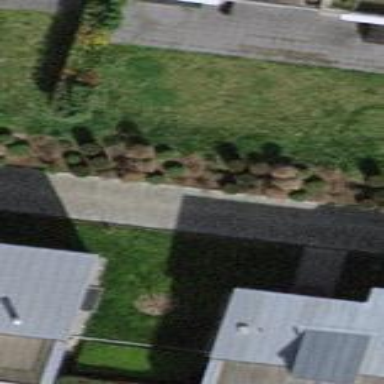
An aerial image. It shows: Garden surrounded by fence.